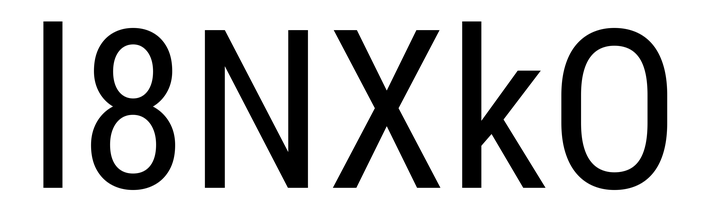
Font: Roboto_Condensed_Regular